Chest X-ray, PA view. Patient: 66 years old, sex M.
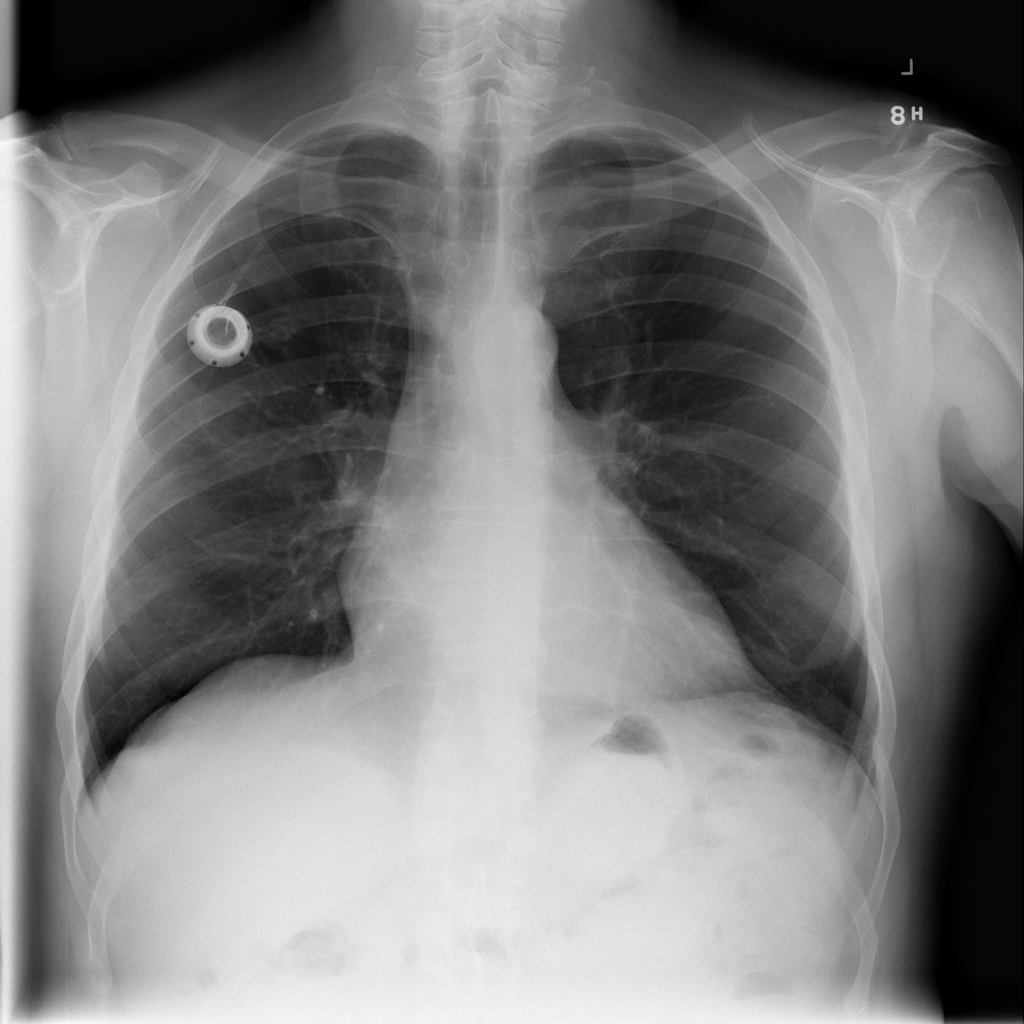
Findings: Emphysema